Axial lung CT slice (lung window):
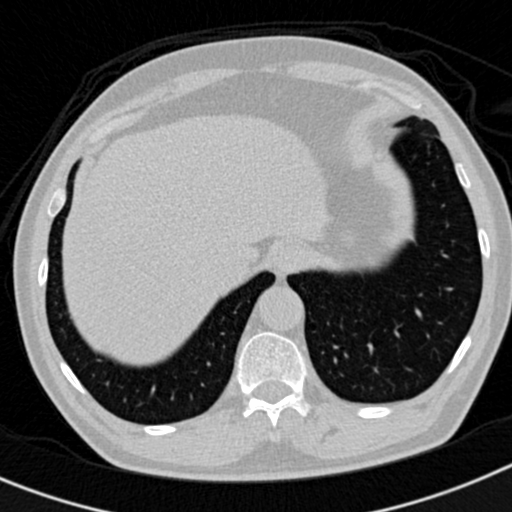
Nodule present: no